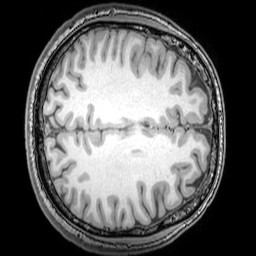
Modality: T1w
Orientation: axial
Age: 22
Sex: male
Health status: healthy
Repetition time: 0.081 s
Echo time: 0.037 s